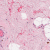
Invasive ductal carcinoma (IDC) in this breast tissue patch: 0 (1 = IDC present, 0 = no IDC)